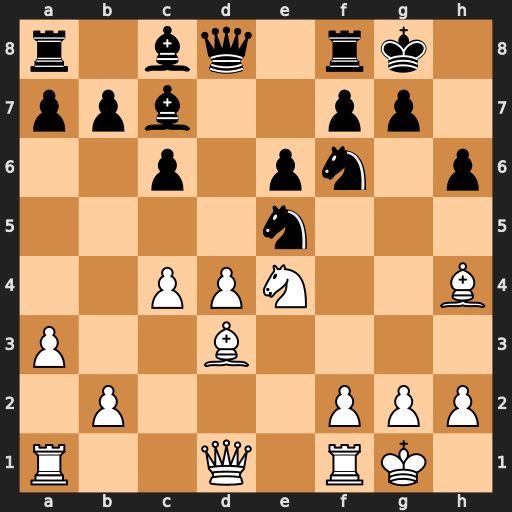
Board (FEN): r1bq1rk1/ppb2pp1/2p1pn1p/4n3/2PPN2B/P2B4/1P3PPP/R2Q1RK1
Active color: w
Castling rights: -
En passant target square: -
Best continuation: Nxf6+ Kh8 dxe5 Bxe5 Ng4